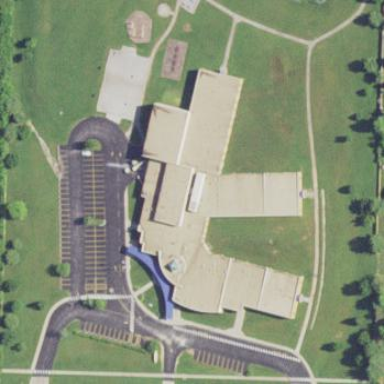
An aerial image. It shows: School.